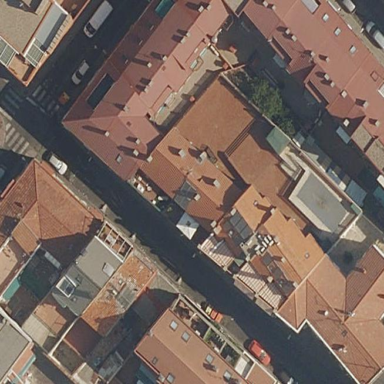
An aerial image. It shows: Image showing building with apartments.